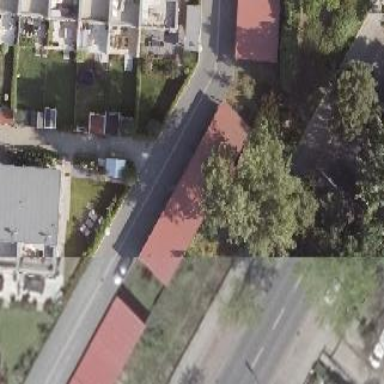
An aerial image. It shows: Carport building.